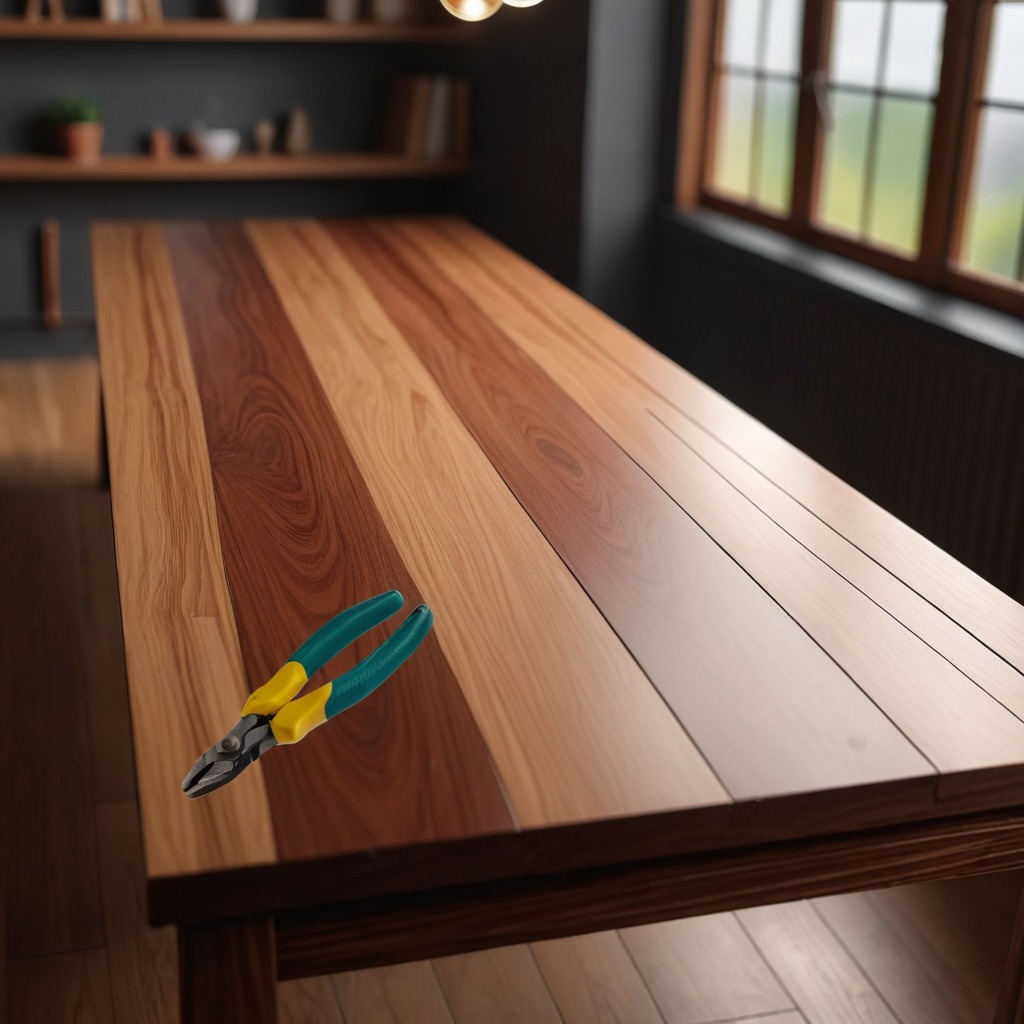
A plier is lying on the wooden table in a carpentry studio.